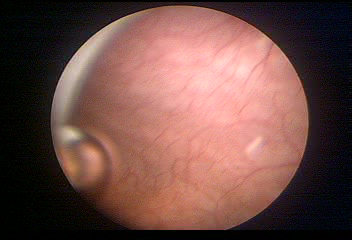
Modality: WLC
Class: Normal mucosa
Bladder cancer association: No